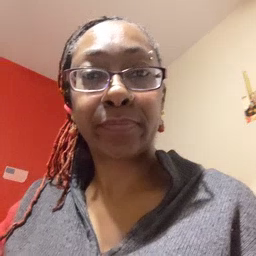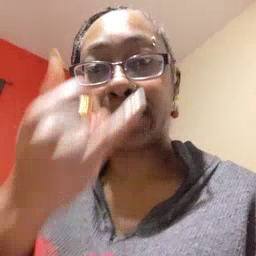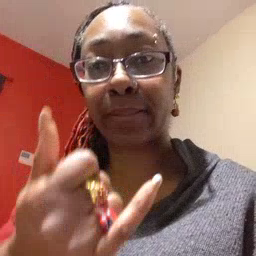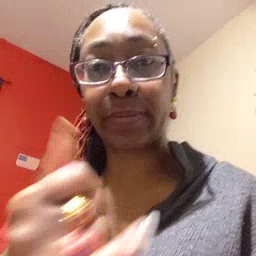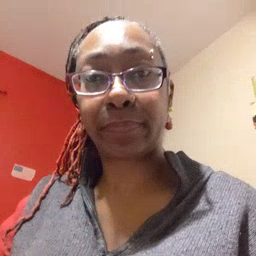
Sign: now